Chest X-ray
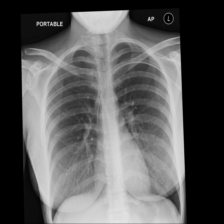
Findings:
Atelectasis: negative
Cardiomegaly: negative
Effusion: negative
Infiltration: negative
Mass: negative
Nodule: negative
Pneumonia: negative
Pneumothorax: negative
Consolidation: negative
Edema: negative
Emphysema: negative
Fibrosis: negative
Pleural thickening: negative
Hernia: negative